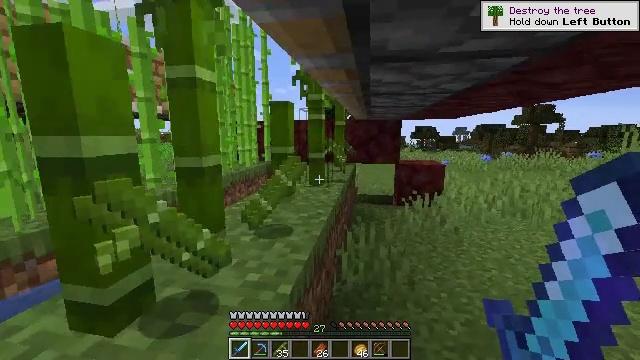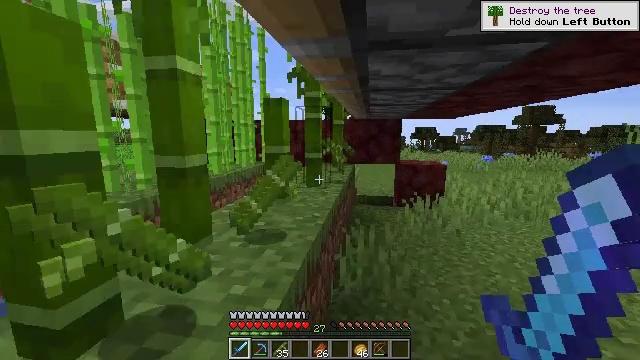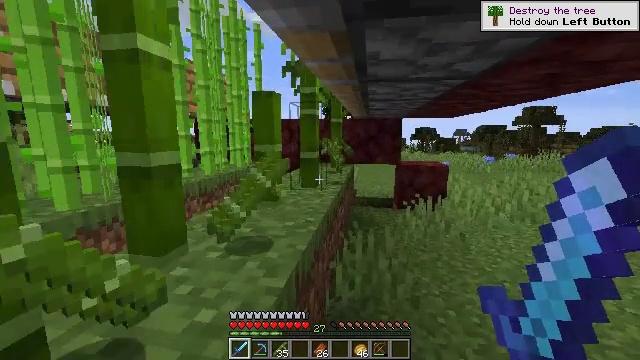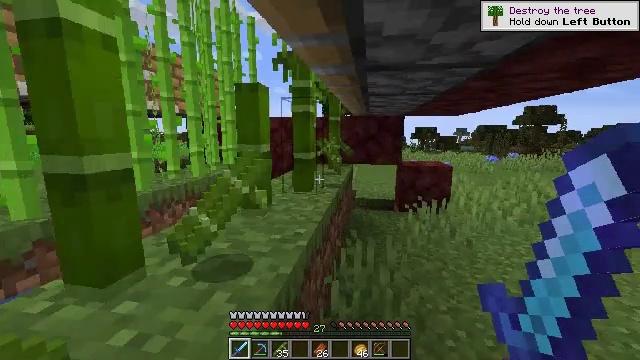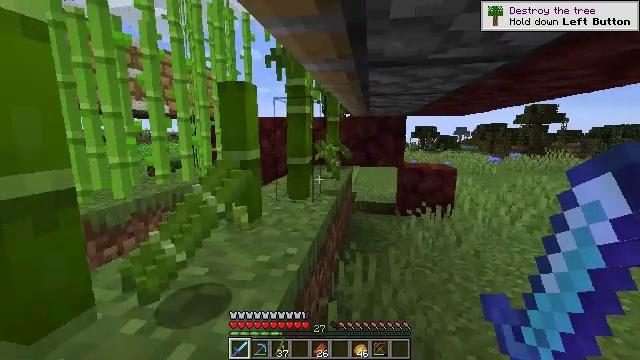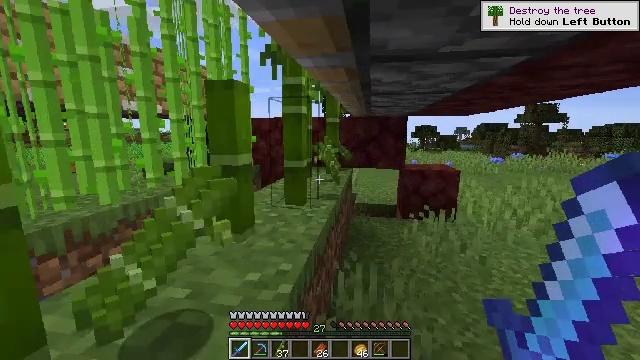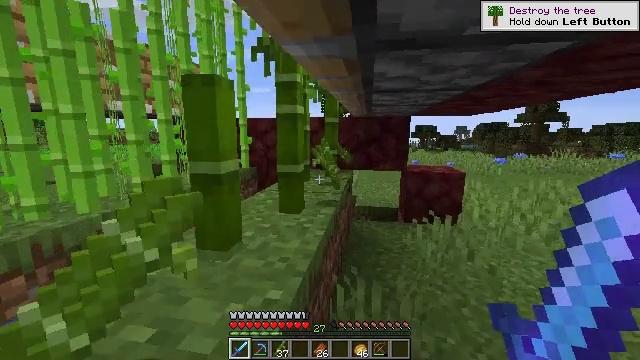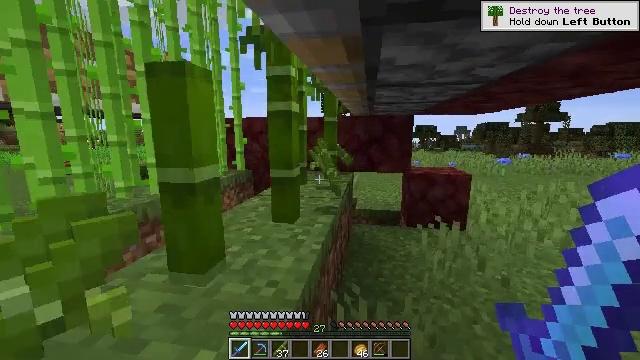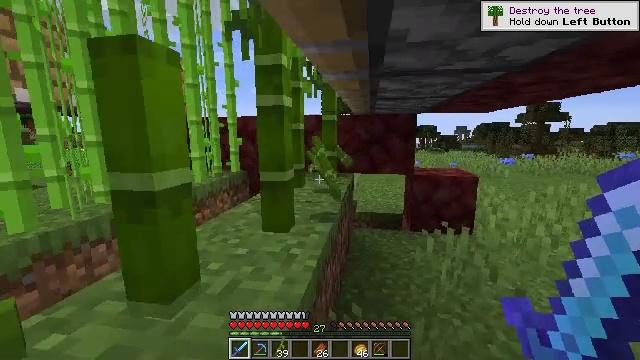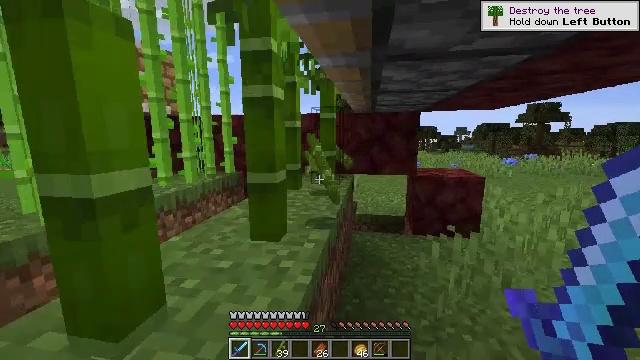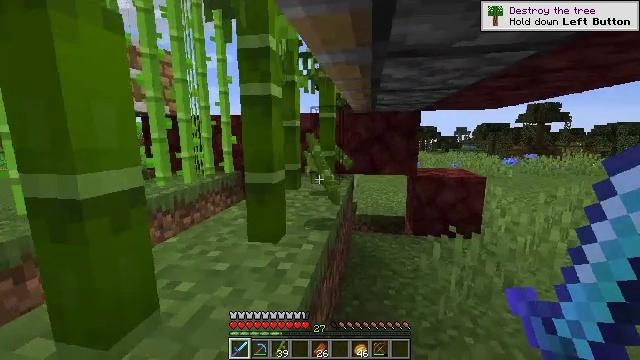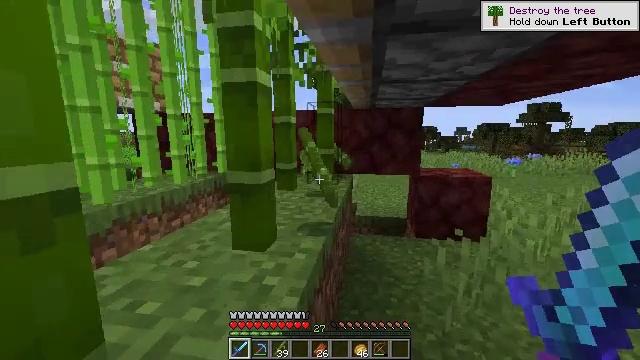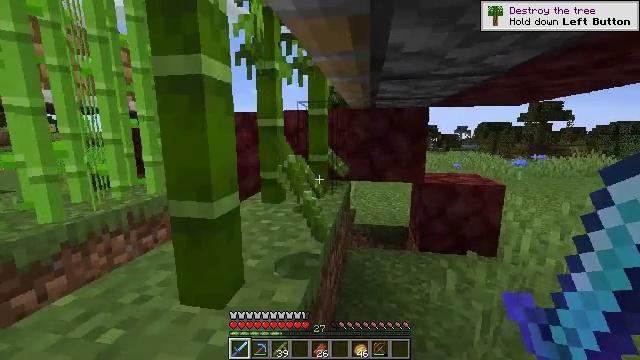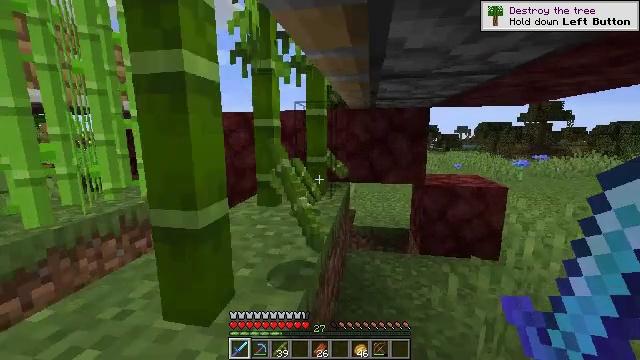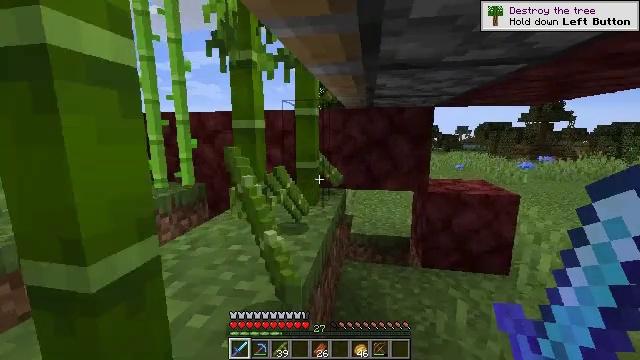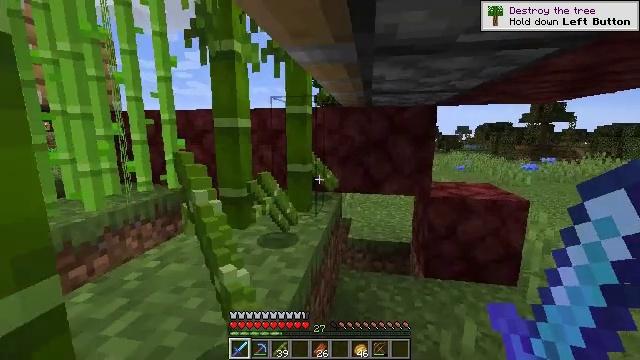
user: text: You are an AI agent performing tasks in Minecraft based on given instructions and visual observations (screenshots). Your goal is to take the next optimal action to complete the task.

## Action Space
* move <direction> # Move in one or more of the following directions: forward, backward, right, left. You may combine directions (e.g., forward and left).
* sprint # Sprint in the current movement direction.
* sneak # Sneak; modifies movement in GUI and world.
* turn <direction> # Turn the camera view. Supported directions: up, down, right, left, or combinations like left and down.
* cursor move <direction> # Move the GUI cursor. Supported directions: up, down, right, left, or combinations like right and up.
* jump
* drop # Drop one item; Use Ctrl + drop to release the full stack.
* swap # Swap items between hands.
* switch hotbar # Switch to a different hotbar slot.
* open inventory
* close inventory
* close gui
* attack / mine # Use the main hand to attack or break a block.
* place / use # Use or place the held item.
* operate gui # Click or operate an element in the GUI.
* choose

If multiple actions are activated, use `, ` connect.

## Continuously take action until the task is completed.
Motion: motion action
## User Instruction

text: Harvest sugar cane from the plant.
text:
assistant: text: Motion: move forward
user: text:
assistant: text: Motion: move forward
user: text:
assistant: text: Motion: move forward
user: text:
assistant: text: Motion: move forward
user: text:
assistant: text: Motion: move forward
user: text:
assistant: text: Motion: move forward
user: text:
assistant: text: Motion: move forward
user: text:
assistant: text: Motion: move forward
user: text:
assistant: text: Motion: move forward
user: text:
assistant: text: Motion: move forward
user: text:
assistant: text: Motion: move forward
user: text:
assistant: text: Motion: move forward
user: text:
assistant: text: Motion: move forward
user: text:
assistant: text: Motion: move forward
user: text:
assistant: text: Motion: move forward
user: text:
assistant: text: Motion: move forward
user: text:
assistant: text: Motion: move forward
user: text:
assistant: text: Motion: move forward
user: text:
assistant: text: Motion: move forward
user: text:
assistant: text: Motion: move forward
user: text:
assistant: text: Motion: move forward
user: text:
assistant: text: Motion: move forward
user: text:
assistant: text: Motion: move forward
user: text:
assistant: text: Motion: move forward
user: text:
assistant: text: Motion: move forward
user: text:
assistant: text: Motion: move forward
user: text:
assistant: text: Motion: move forward, turn right and down
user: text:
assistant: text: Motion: move forward, turn right and down
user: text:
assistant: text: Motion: move forward, turn right and down
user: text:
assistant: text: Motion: move forward and move right, turn right and down